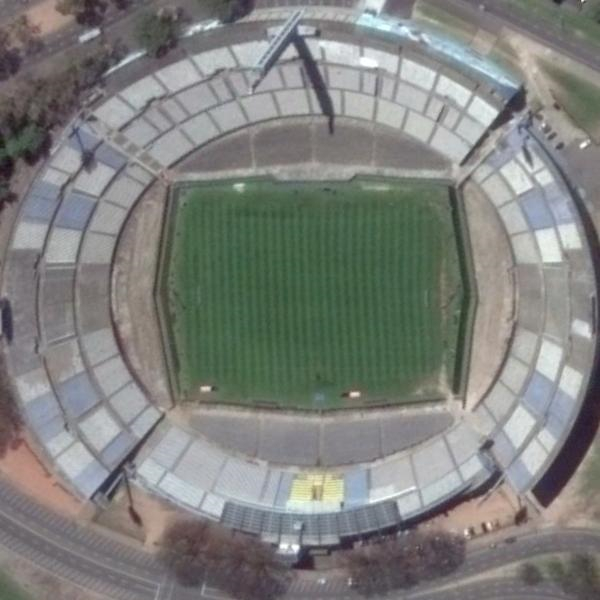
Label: Stadium